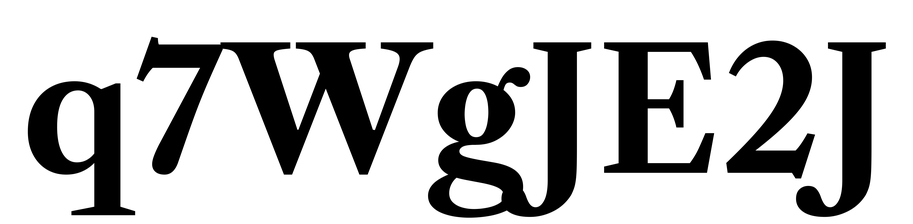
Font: LibreCaslonText_Bold